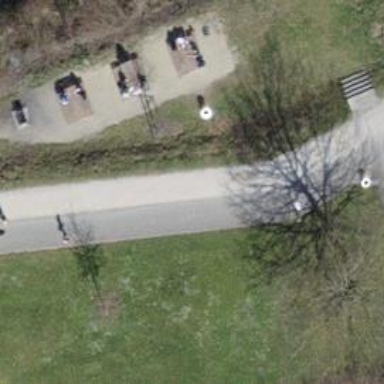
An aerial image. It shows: Brown bench in the vicinity.